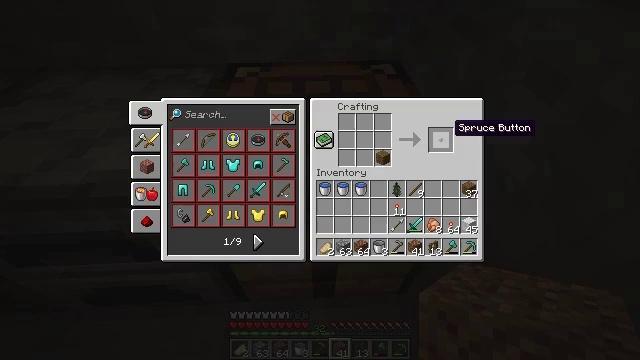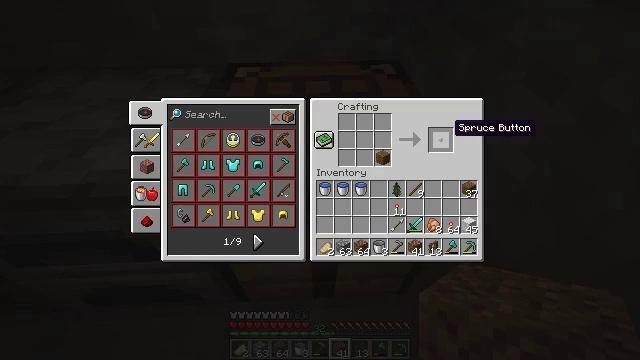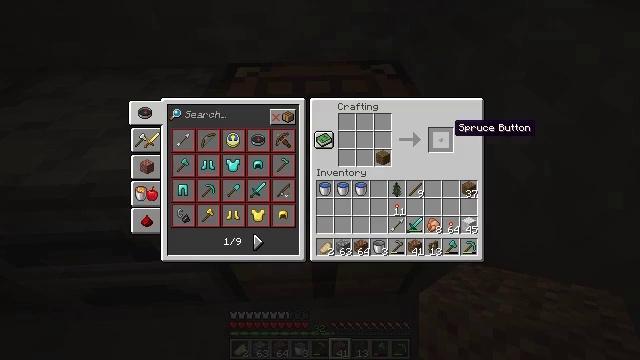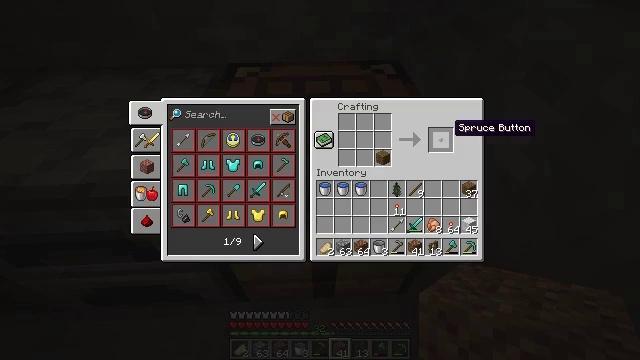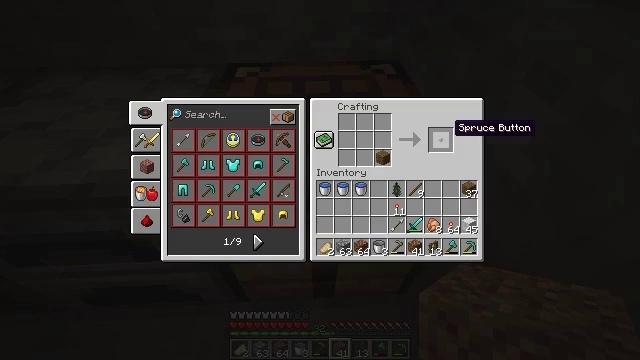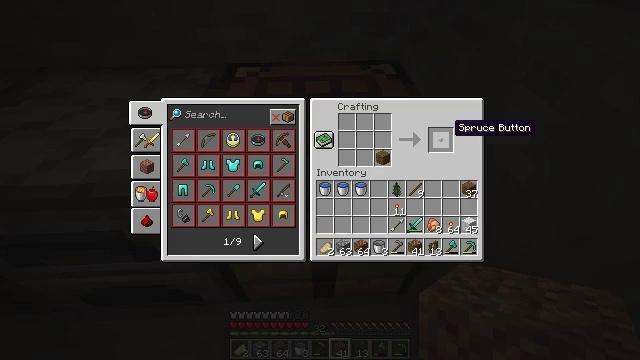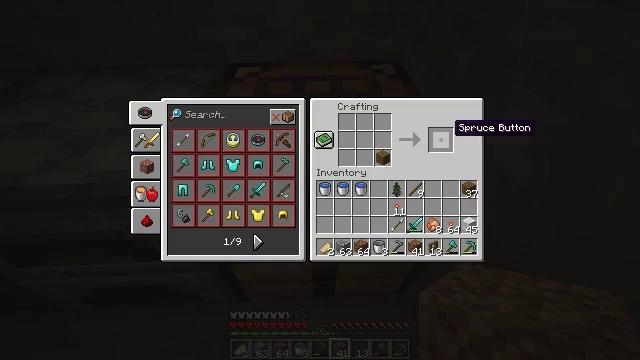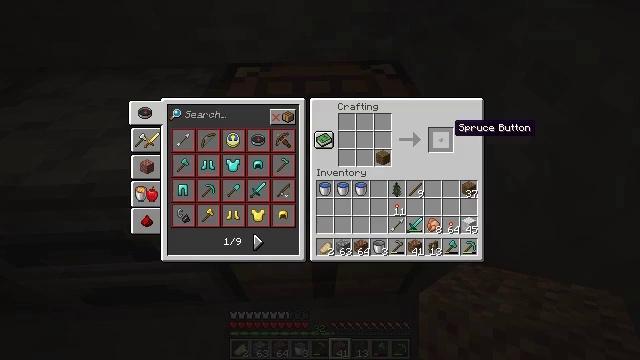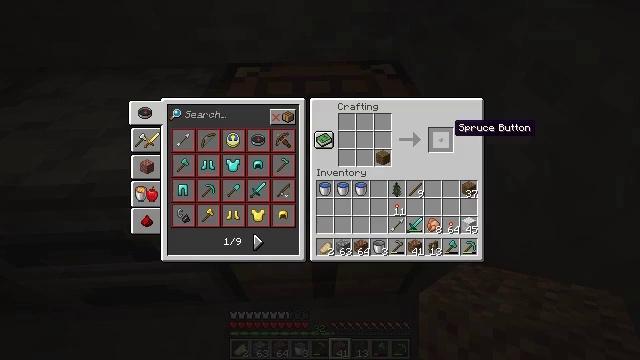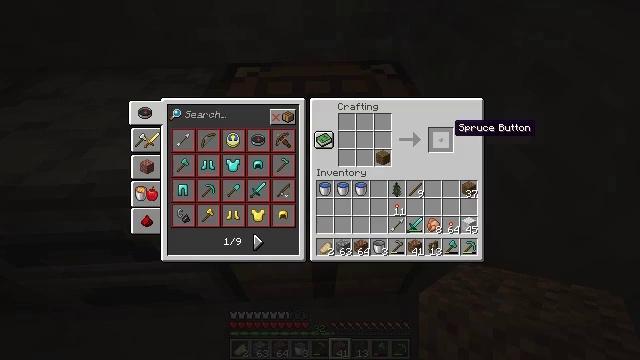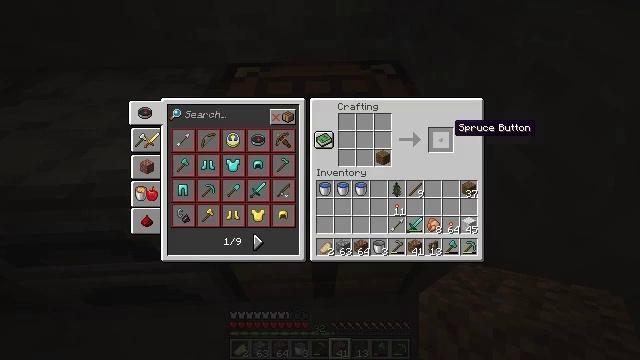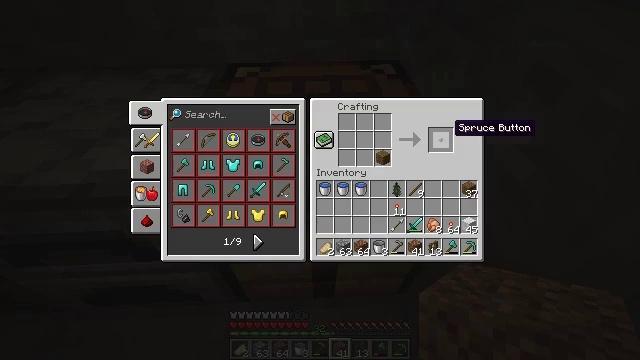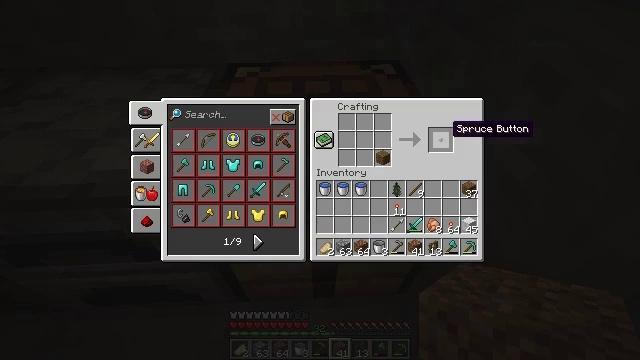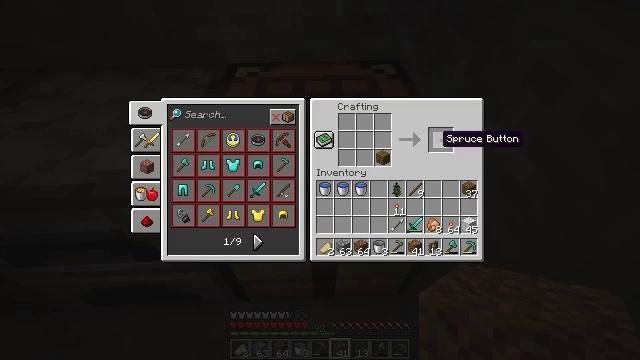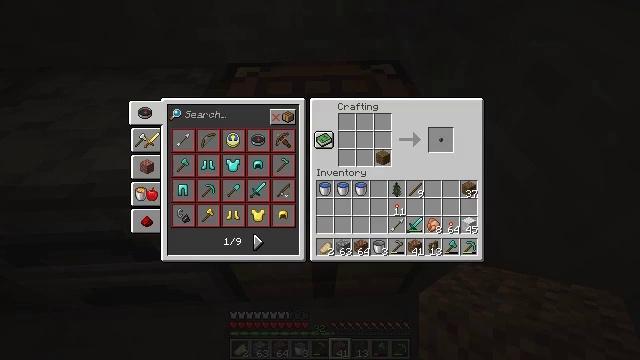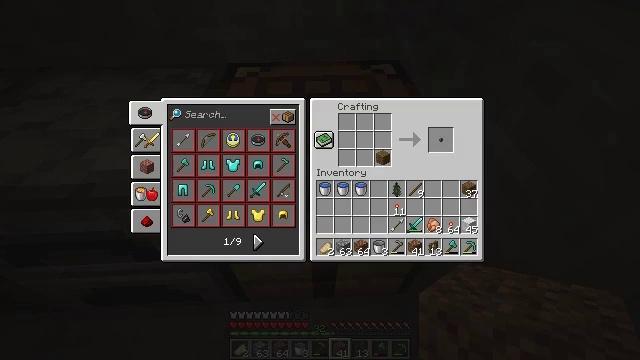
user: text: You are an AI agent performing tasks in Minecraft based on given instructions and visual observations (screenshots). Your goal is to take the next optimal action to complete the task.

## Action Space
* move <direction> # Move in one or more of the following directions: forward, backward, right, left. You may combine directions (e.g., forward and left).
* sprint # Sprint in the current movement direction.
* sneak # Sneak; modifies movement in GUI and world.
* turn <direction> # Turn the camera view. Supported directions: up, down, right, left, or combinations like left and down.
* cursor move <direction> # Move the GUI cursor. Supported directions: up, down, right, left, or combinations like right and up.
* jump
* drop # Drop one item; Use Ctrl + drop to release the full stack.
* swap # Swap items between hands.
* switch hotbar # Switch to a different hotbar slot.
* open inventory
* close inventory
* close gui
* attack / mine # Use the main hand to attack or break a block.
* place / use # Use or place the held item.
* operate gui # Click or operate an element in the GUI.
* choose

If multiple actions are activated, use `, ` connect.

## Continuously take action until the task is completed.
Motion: motion action
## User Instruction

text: Craft a spruce sign from spruce planks.
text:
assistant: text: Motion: sneak
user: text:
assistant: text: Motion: sneak
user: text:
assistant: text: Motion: sneak
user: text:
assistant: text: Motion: sneak
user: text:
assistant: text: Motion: sneak
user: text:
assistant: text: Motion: sneak
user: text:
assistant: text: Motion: sneak
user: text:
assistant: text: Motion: sneak
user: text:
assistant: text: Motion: no_op
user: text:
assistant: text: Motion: no_op
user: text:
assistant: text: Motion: no_op
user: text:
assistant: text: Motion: no_op
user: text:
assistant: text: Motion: turn left and down
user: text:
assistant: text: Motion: turn left and down
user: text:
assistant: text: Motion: turn left
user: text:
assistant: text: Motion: turn left
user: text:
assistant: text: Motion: no_op
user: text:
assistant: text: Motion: no_op
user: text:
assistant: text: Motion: no_op
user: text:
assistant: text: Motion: no_op
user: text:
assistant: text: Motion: no_op
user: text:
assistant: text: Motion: attack / mine
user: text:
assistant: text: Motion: attack / mine
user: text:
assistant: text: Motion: turn right and down
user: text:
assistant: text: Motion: turn right and down
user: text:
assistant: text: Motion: turn right
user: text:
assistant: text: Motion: no_op
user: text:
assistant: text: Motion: no_op
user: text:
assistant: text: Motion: no_op
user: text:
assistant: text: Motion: no_op